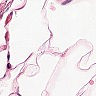
Metastatic tissue present: no